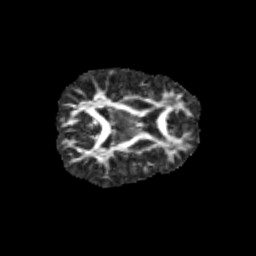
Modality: FA
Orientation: axial
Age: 13
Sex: female
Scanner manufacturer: siemens
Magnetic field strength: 3 T
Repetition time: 3.8 s
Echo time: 0.07 s